Question: I am trying to add button(s) to the Visual Studio / TFS2010 Work Item query results menu bar and also to the menu bar shown for individual Work Items (see image below) - is that actually customizable & doable and if so, how?

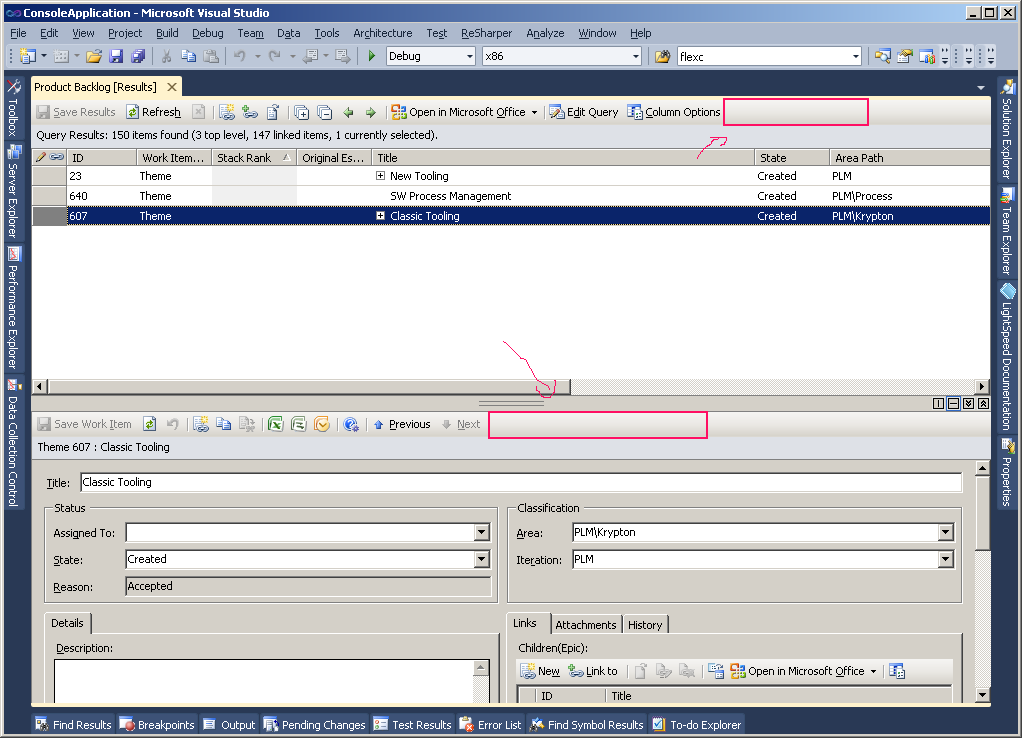
Answer: To answer my own question (as the one by NGM was helpful but it did not directly answer it.) - no it is not possible as the Work Item & Query Windows inside Visual Studio, particularly their toolbars, are not callable as commands in a VS (SDK) sense.
Basically they are merely WinForms controls (well, were for VS2010, I think this has changed to WPF in VS2013 by now) placed inside a WinForms form hosted inside a VS ToolWindow. The toolbars I outlined above cannot be customised via the VS SDK.
This may have changed in VS2012 or VS2013, but for VS2010 there was/is no way to add custom items into the two toolbars I asked for back then.